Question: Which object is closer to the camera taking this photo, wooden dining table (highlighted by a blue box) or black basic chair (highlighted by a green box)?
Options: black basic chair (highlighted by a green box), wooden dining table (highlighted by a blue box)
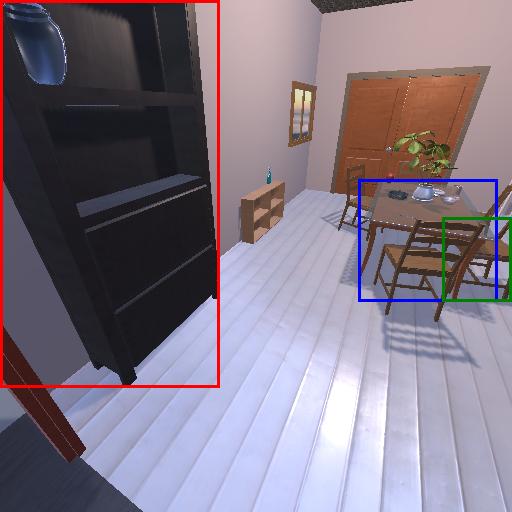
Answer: black basic chair (highlighted by a green box)